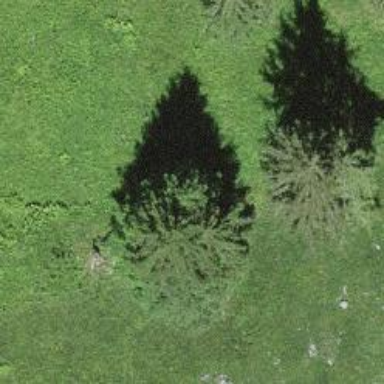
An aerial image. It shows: Needle-leaved tree in natural setting.